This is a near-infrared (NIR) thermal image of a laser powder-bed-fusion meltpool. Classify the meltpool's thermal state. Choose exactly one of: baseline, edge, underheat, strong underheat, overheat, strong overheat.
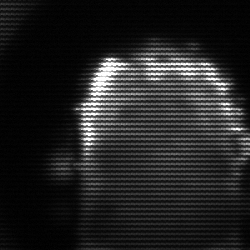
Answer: baseline